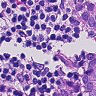
Metastatic tissue present: yes